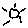
Label: sun